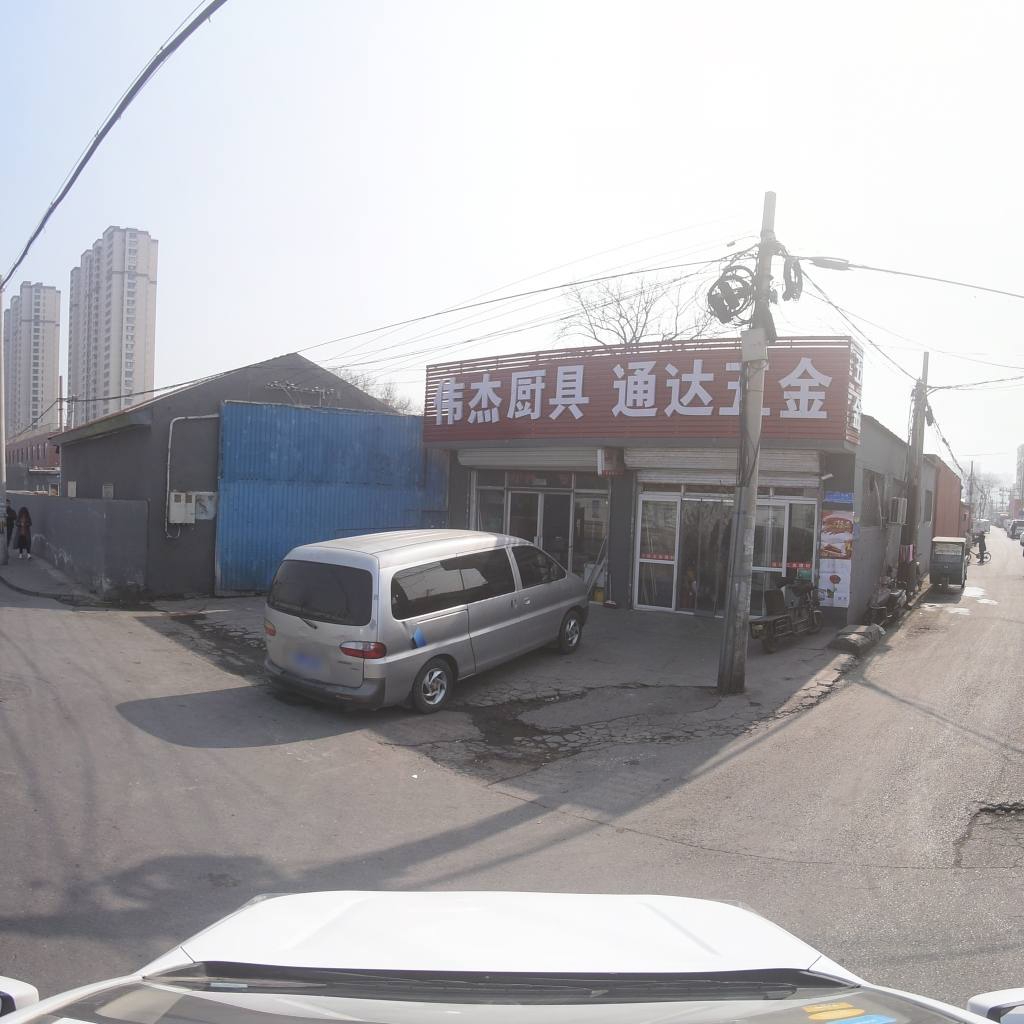
Region: Fengtai
Road damage annotations: manhole cover, pothole, transverse crack